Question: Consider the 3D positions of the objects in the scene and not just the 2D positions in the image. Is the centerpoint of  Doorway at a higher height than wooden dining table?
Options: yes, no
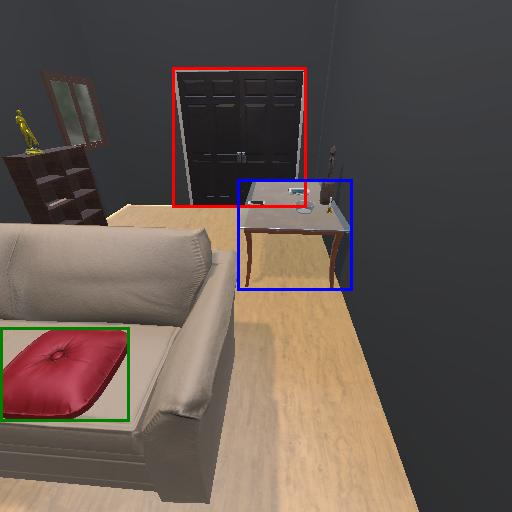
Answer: yes